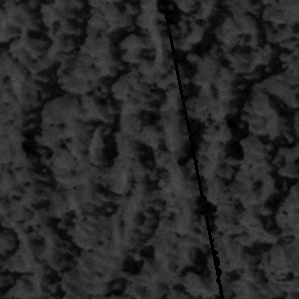
Label: frost